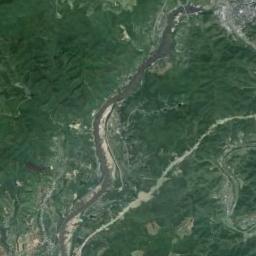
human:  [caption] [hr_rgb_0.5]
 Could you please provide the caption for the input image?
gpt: There are many trees on either side of the river .

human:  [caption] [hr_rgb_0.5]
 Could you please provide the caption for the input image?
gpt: The river goes through trees and grass .

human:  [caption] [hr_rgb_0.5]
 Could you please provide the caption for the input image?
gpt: The yellow river with a winding bank goes through the mountainous area covered with vegetation .

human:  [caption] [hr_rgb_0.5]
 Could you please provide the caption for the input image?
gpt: A long, Winding, Light green river with white sandy banks along the banks, Continuous green mountains on both sides, And large buildings .

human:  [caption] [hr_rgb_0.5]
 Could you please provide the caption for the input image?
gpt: There are green forests and meadows around the river .